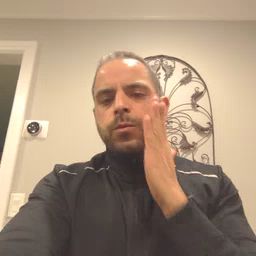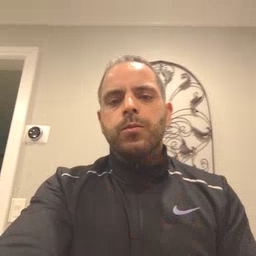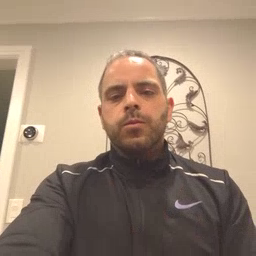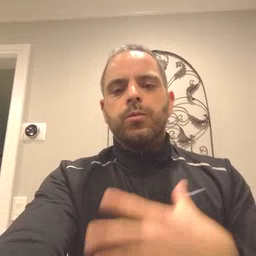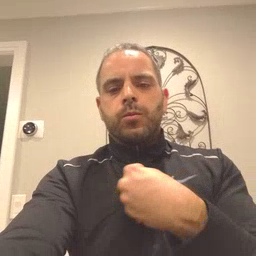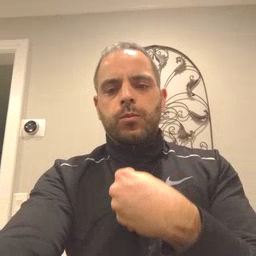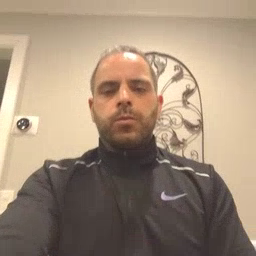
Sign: white